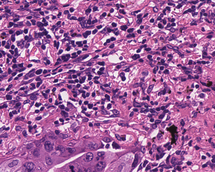
Tumor epithelial tissue: yes
Tumor-associated stroma tissue: yes
Normal tissue: no